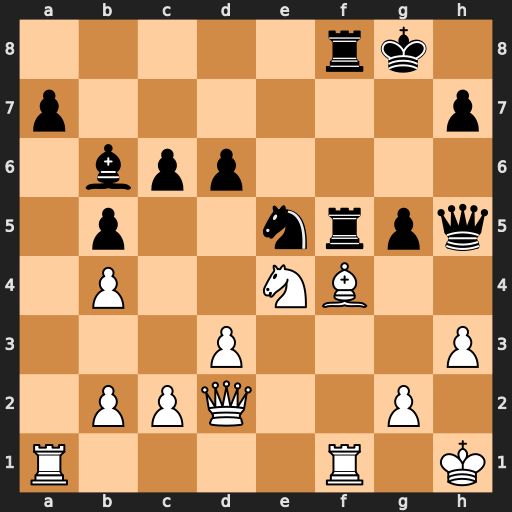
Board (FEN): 5rk1/p6p/1bpp4/1p2nrpq/1P2NB2/3P3P/1PPQ2P1/R4R1K
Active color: w
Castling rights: -
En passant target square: -
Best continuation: Ng3 Qg6 Nxf5